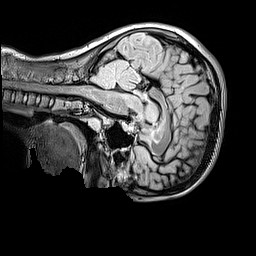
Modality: FLAIR
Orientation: sagittal
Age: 10
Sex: female
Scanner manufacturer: siemens
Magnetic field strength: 3 T
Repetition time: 5 s
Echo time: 0.388 s